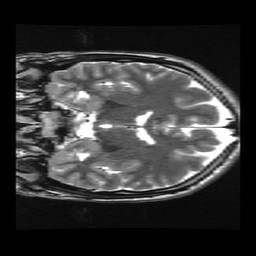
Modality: T2w
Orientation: coronal
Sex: male
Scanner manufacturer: ge
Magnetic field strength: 3 T
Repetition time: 5 s
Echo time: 0.1015 s